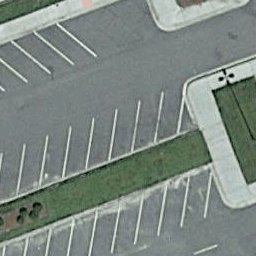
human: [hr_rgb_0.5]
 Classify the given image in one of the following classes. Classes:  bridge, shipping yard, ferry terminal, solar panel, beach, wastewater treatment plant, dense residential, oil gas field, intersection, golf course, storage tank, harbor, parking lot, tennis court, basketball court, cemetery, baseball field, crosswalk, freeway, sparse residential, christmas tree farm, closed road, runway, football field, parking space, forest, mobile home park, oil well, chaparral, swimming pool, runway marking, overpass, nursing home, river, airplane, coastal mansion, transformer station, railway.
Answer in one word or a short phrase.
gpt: parking space